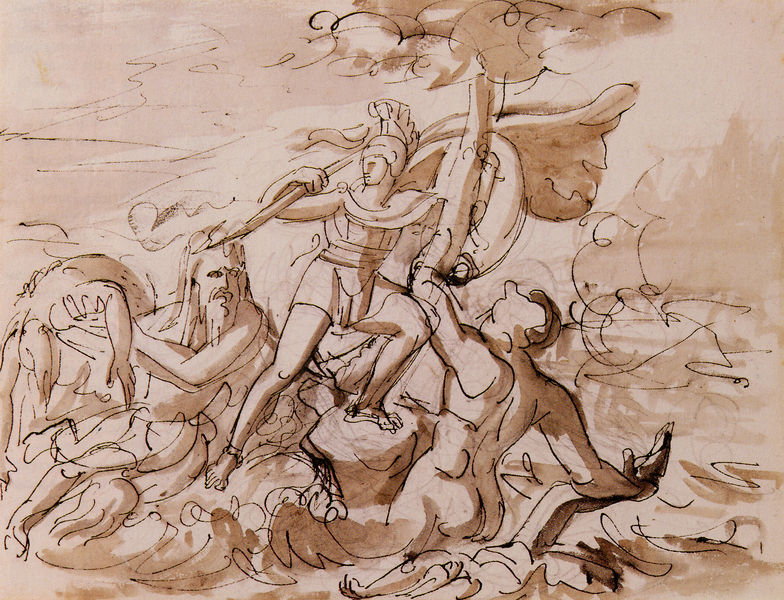
Titel: Achills Kampf mit den Flüssen
Künstler: Christian Friedrich Tieck
Standort: Weimar
Institution: Stiftung Weimarer Klassik, Museen
Schlagwörter: akt, baum, dunkel, feder, felsen, fuß, gemälde, gott, hand, held, himmel, kampf, kopf, kämpfer, körper, mann, meer, nackt, nackter, schatten, umhang, wasser, weiß, wolken, aquarell, frauen, menschen, see, bewegung, braun, finger, frau, grau, haar, hell, köpfe, licht, mund, männer, nase, rücken, schmuck, schwarz, skizze, stirn, zeichnung, blick, gürtel, wolke, beige, rock, alt, bart, gesichter, arm, arme, augen, federn, gesicht, halten, kleidung, leiche, mensch, stein, tod, tot, toter, hände, natur, wind, busch, gewässer, rauch, auge, haare, mantel, personen, person, kinn, lippe, lippen, renaissance, pferde, stock, chaos, beine, federbusch, bein, füße, gischt, hintern, schiff, wangen, welle, wellen, stab, fahne, mast, fels, wasserfarbe, linien, farblos, sepia, fluten, krieg, schiffbruch, schlacht, sturm, wogen, soldaten, duktus, münder, nasen, muskeln, sandalen, wange, ellenbogen, knie, striche, laviert, schild, tusche, wasserfarben, antike, greis, linie, linear, kontur, druck, radierung, stich, schwarzweiß, schwert, uniform, waffen, konturen, leichen, soldat, strich, tote, wirr, schlange, bleistift, helm, entwurf, mythologie, pinsel, göttin, kämpfen, rüstung, tinte, karton, römer, sandale, harnisch, dynamisch, einfarbig, götter, zeus, olymp, griechisch, mythos, sage, krieger, griechenland, opfer, speer, federschmuck, kupferstich, helden, mars, grieche, rötel, gewölk, lavierung, flüsse, gefecht, federzeichnung, liniear, pflock, szizze, floß, alexander, gekritzel, ertrinken, neptun, ares, poseidon, wellew, werfen, lavur, kritzel, achill, amr, archill, meeresgott, niederringen, ertrunkener, griechische, antikeachilles, archilles, giechische götter, skizzs, totr, zeichnzng, nacvkte